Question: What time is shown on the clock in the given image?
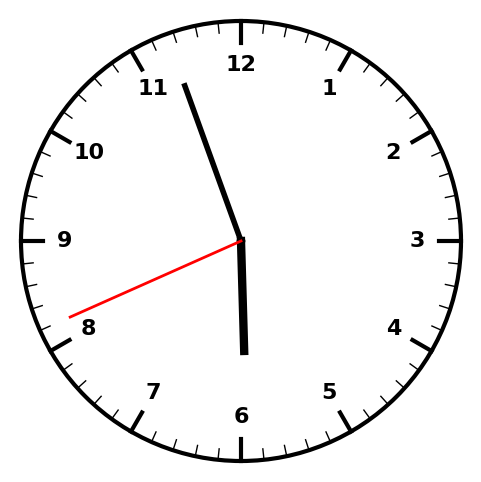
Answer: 05:56:41